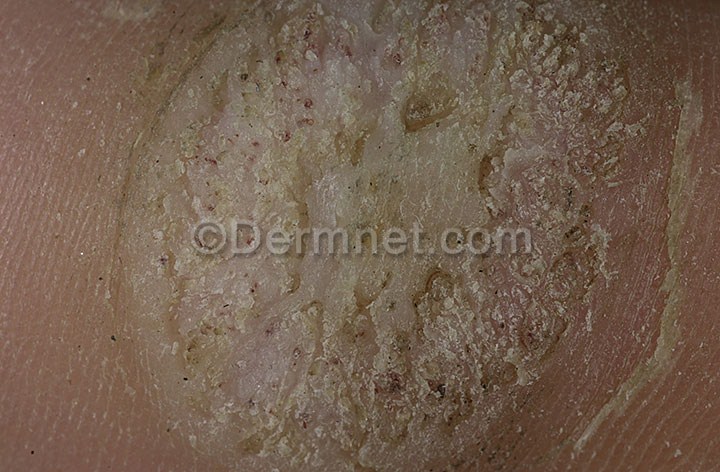
Disease: Warts Molluscum and other Viral Infections